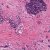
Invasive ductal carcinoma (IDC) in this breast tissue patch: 1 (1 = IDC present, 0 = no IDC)